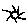
Label: sun